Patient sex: F
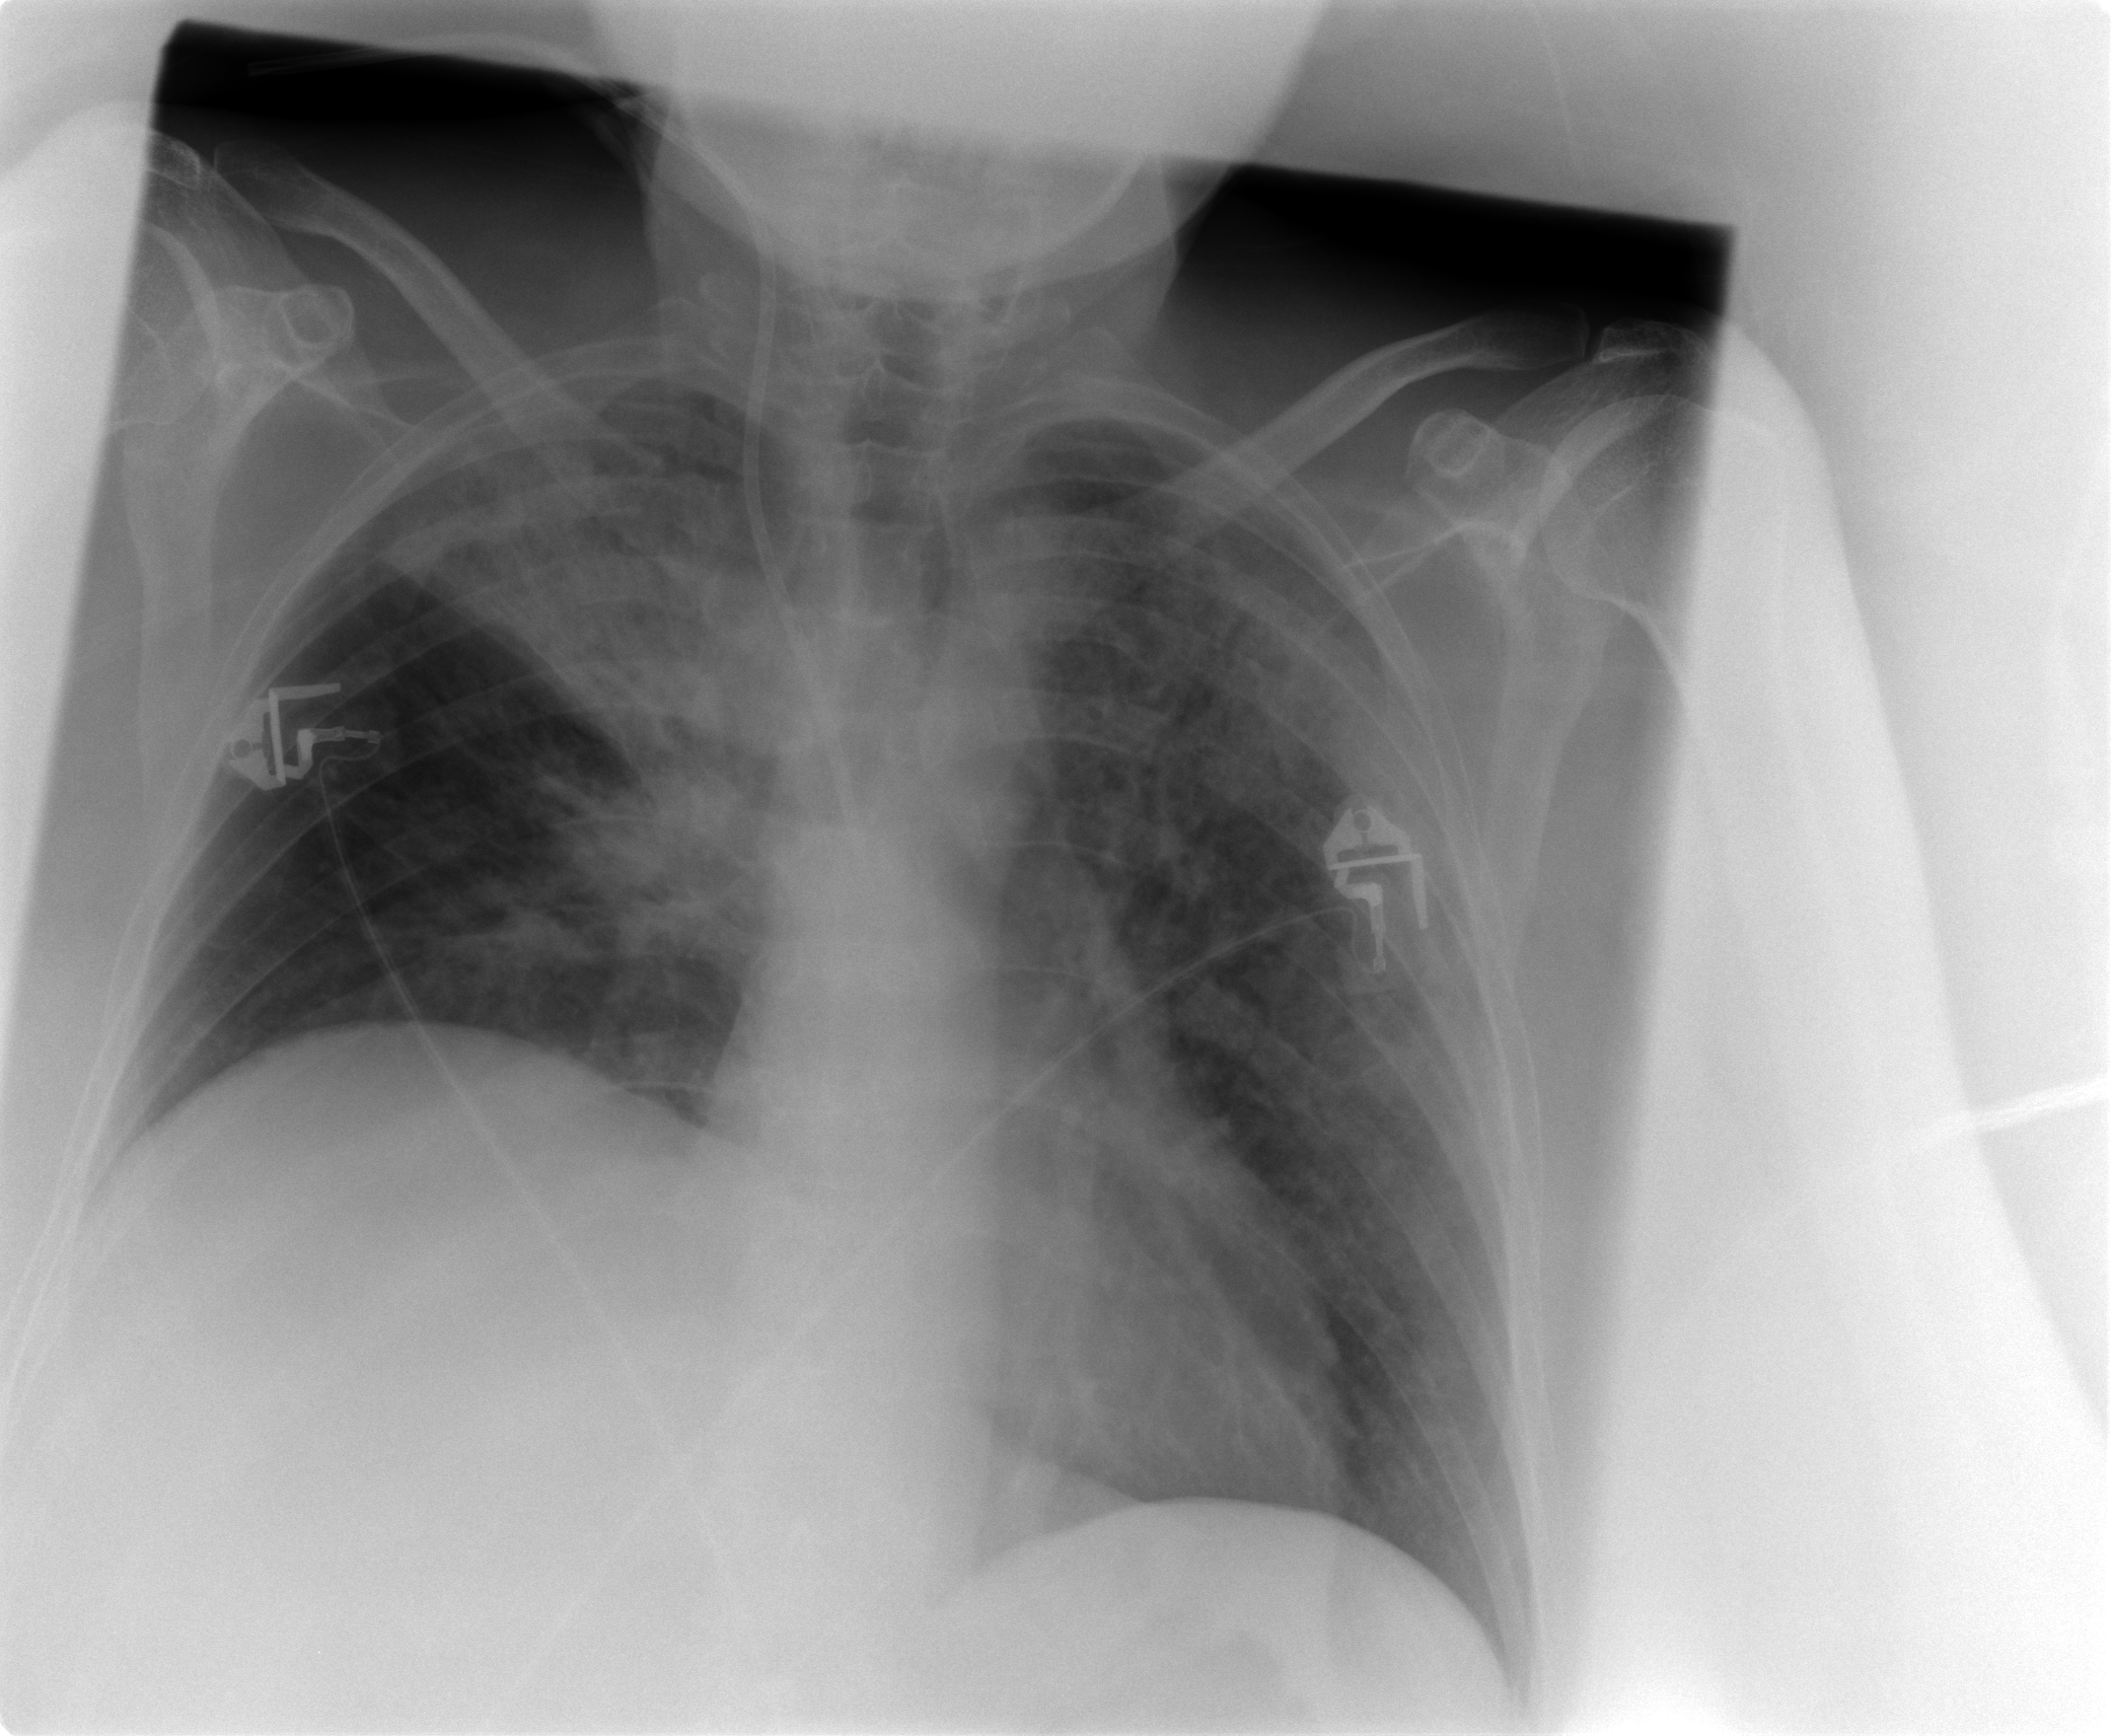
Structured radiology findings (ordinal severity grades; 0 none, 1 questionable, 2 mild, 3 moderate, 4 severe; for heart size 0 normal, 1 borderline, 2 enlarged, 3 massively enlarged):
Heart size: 0
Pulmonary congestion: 2
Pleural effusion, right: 2
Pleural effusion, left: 0
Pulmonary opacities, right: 3
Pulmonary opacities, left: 3
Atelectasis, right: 2
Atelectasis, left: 0